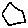
Label: hexagon